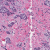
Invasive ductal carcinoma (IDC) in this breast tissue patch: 1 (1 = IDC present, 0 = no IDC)